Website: walmart
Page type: payment
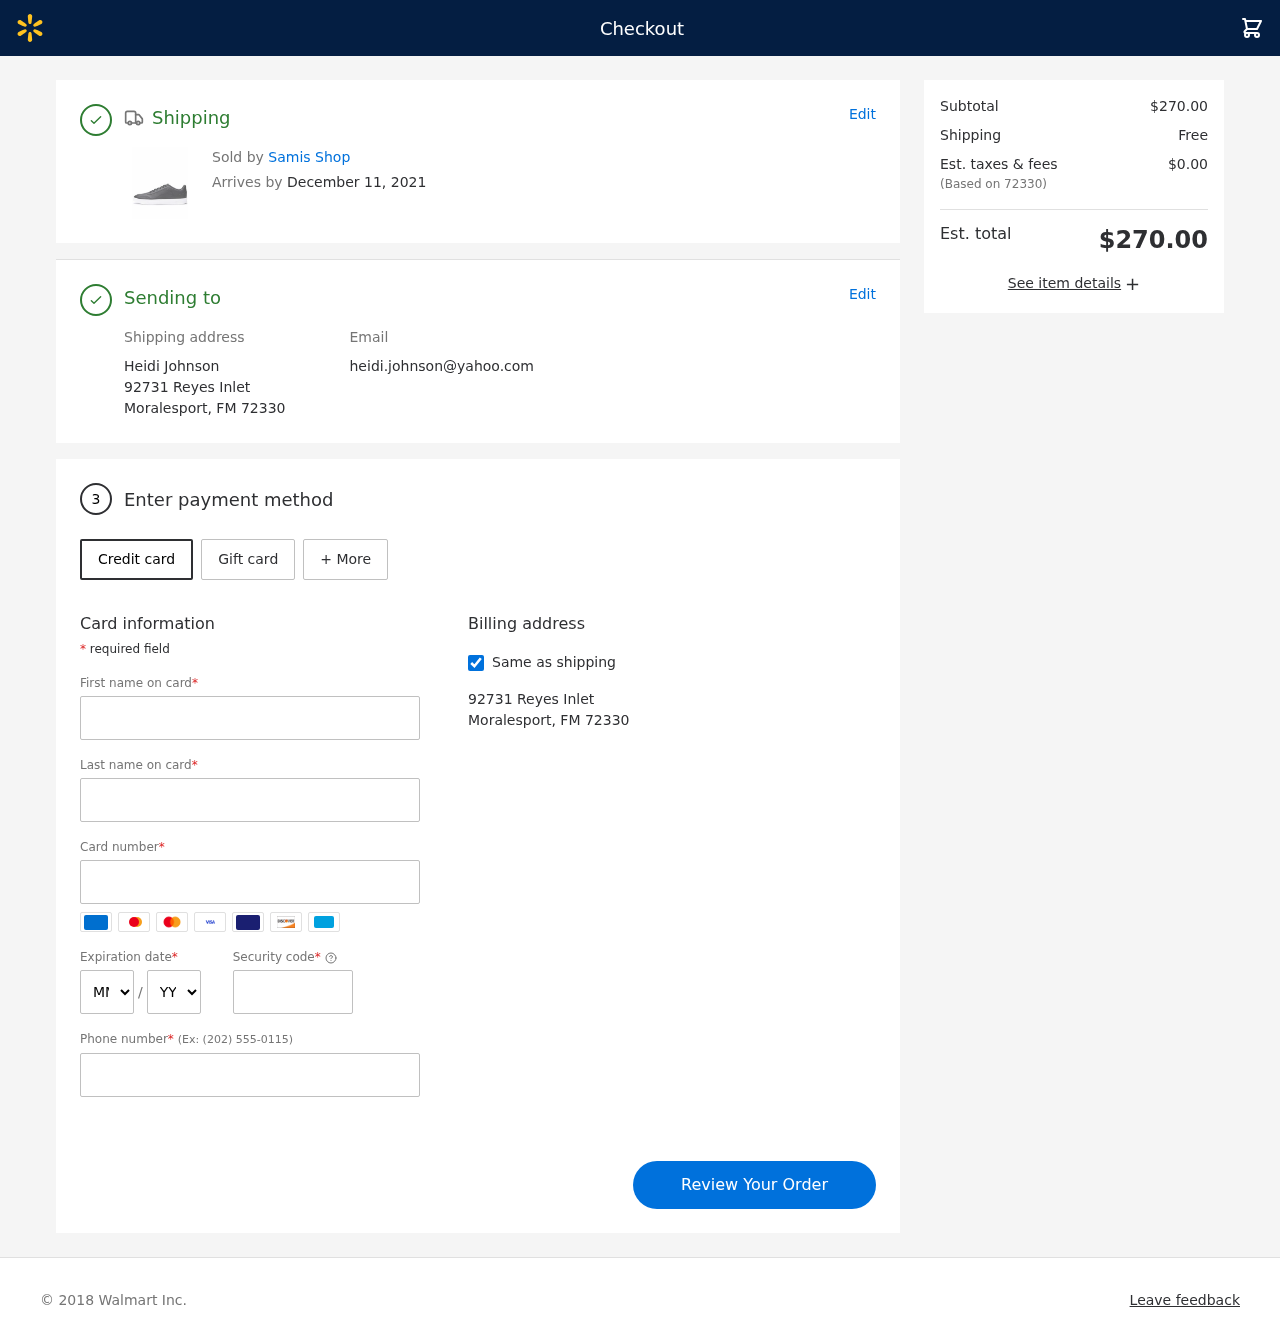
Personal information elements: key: PII_CARD_CVV
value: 447
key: PII_CARD_EXPIRY_MONTH
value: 11
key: PII_CARD_EXPIRY_YEAR
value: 28
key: PII_CARD_NUMBER
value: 6011 3914 4226 2181
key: PII_CITY_STATE_ZIP
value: Moralesport, FM 72330
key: PII_EMAIL
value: heidi.johnson@yahoo.com
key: PII_FIRSTNAME
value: Heidi
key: PII_FULLNAME
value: Heidi Johnson
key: PII_LASTNAME
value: Johnson
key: PII_PHONE
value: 7706206781
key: PII_POSTCODE
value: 72330
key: PII_STREET
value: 92731 Reyes Inlet
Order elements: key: ORDER_DELIVERY_DATE
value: December 11, 2021
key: ORDER_SUBTOTAL
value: $270.00
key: ORDER_SHIPPING_COST
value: Free
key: ORDER_TAX
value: $0.00
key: ORDER_TOTAL
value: $270.00